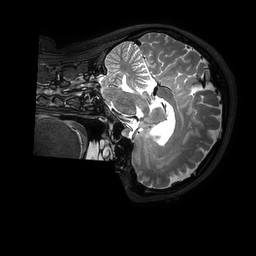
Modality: T2w
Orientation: sagittal
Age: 41
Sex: female
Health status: ill
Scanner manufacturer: philips
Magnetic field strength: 3 T
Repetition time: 3.5 s
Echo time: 0.3 s